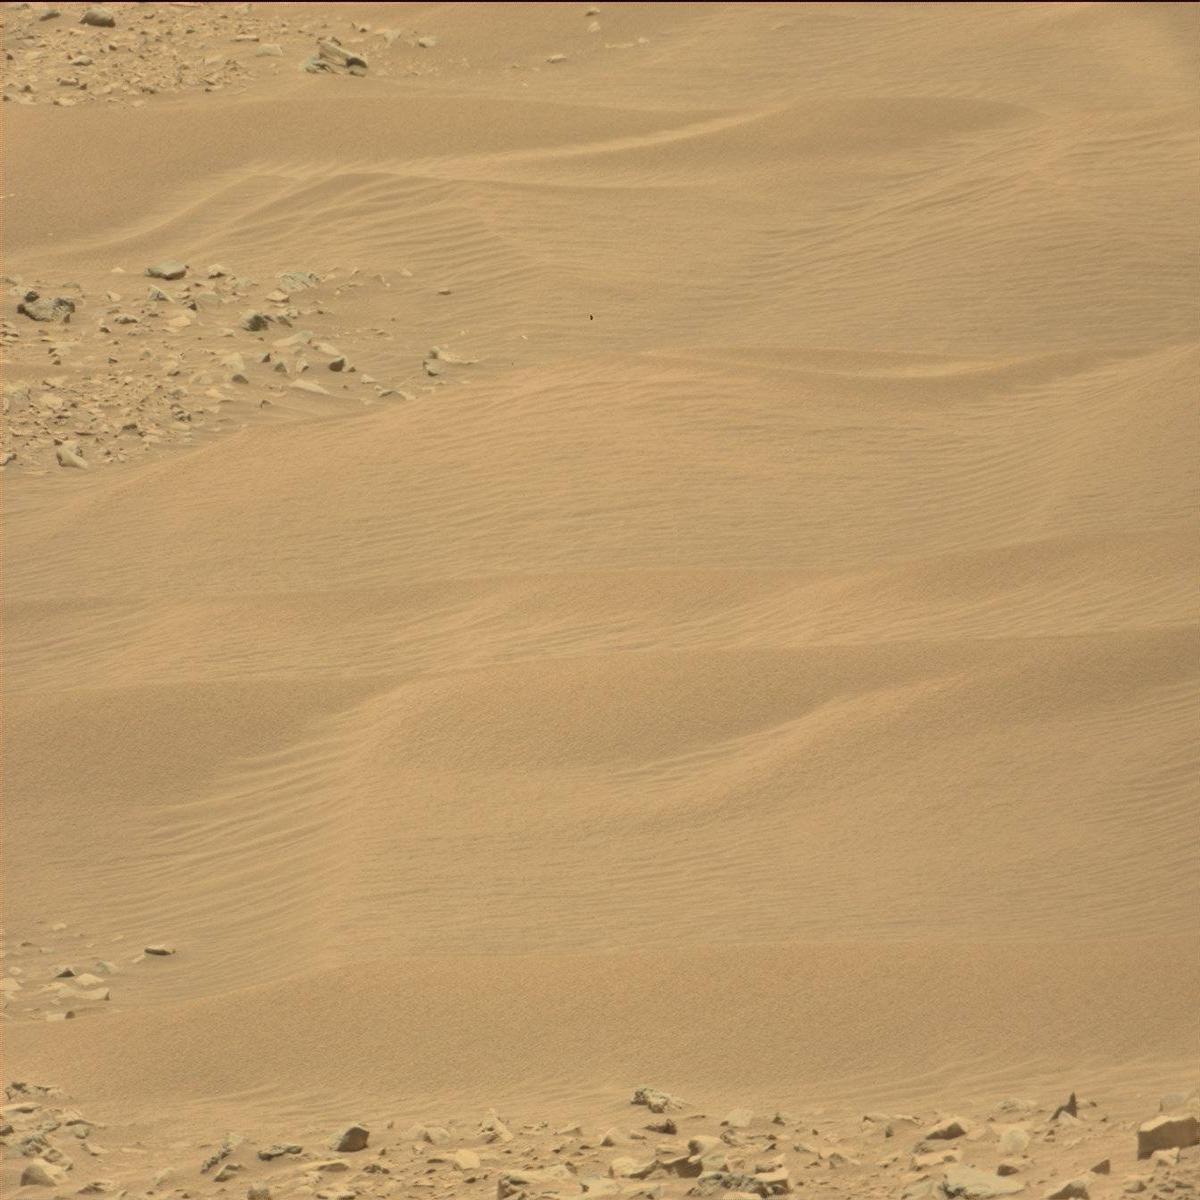
Terrain classes present: Bedrock, Rock, Sand / Soil